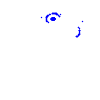
Particle: electron